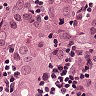
Metastatic tissue present: yes